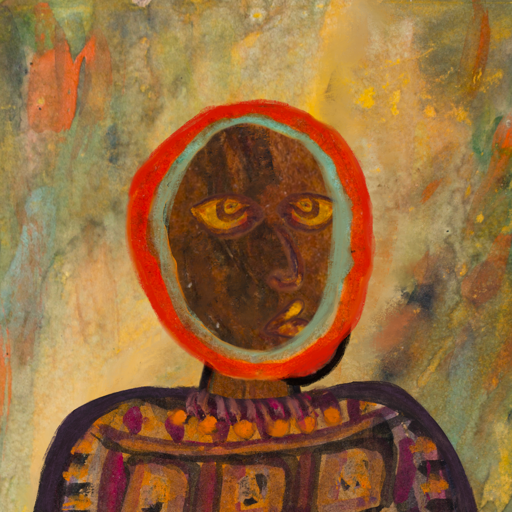
Background: Comrade, Head And Neck Side: Mosgoul, Face Side: Comrade, Bust: Doll, Hair Side: Sisters, Head Accessory: Blank, Second Necklace: Blank, Necklace: Doll, Baby: Blank